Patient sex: M
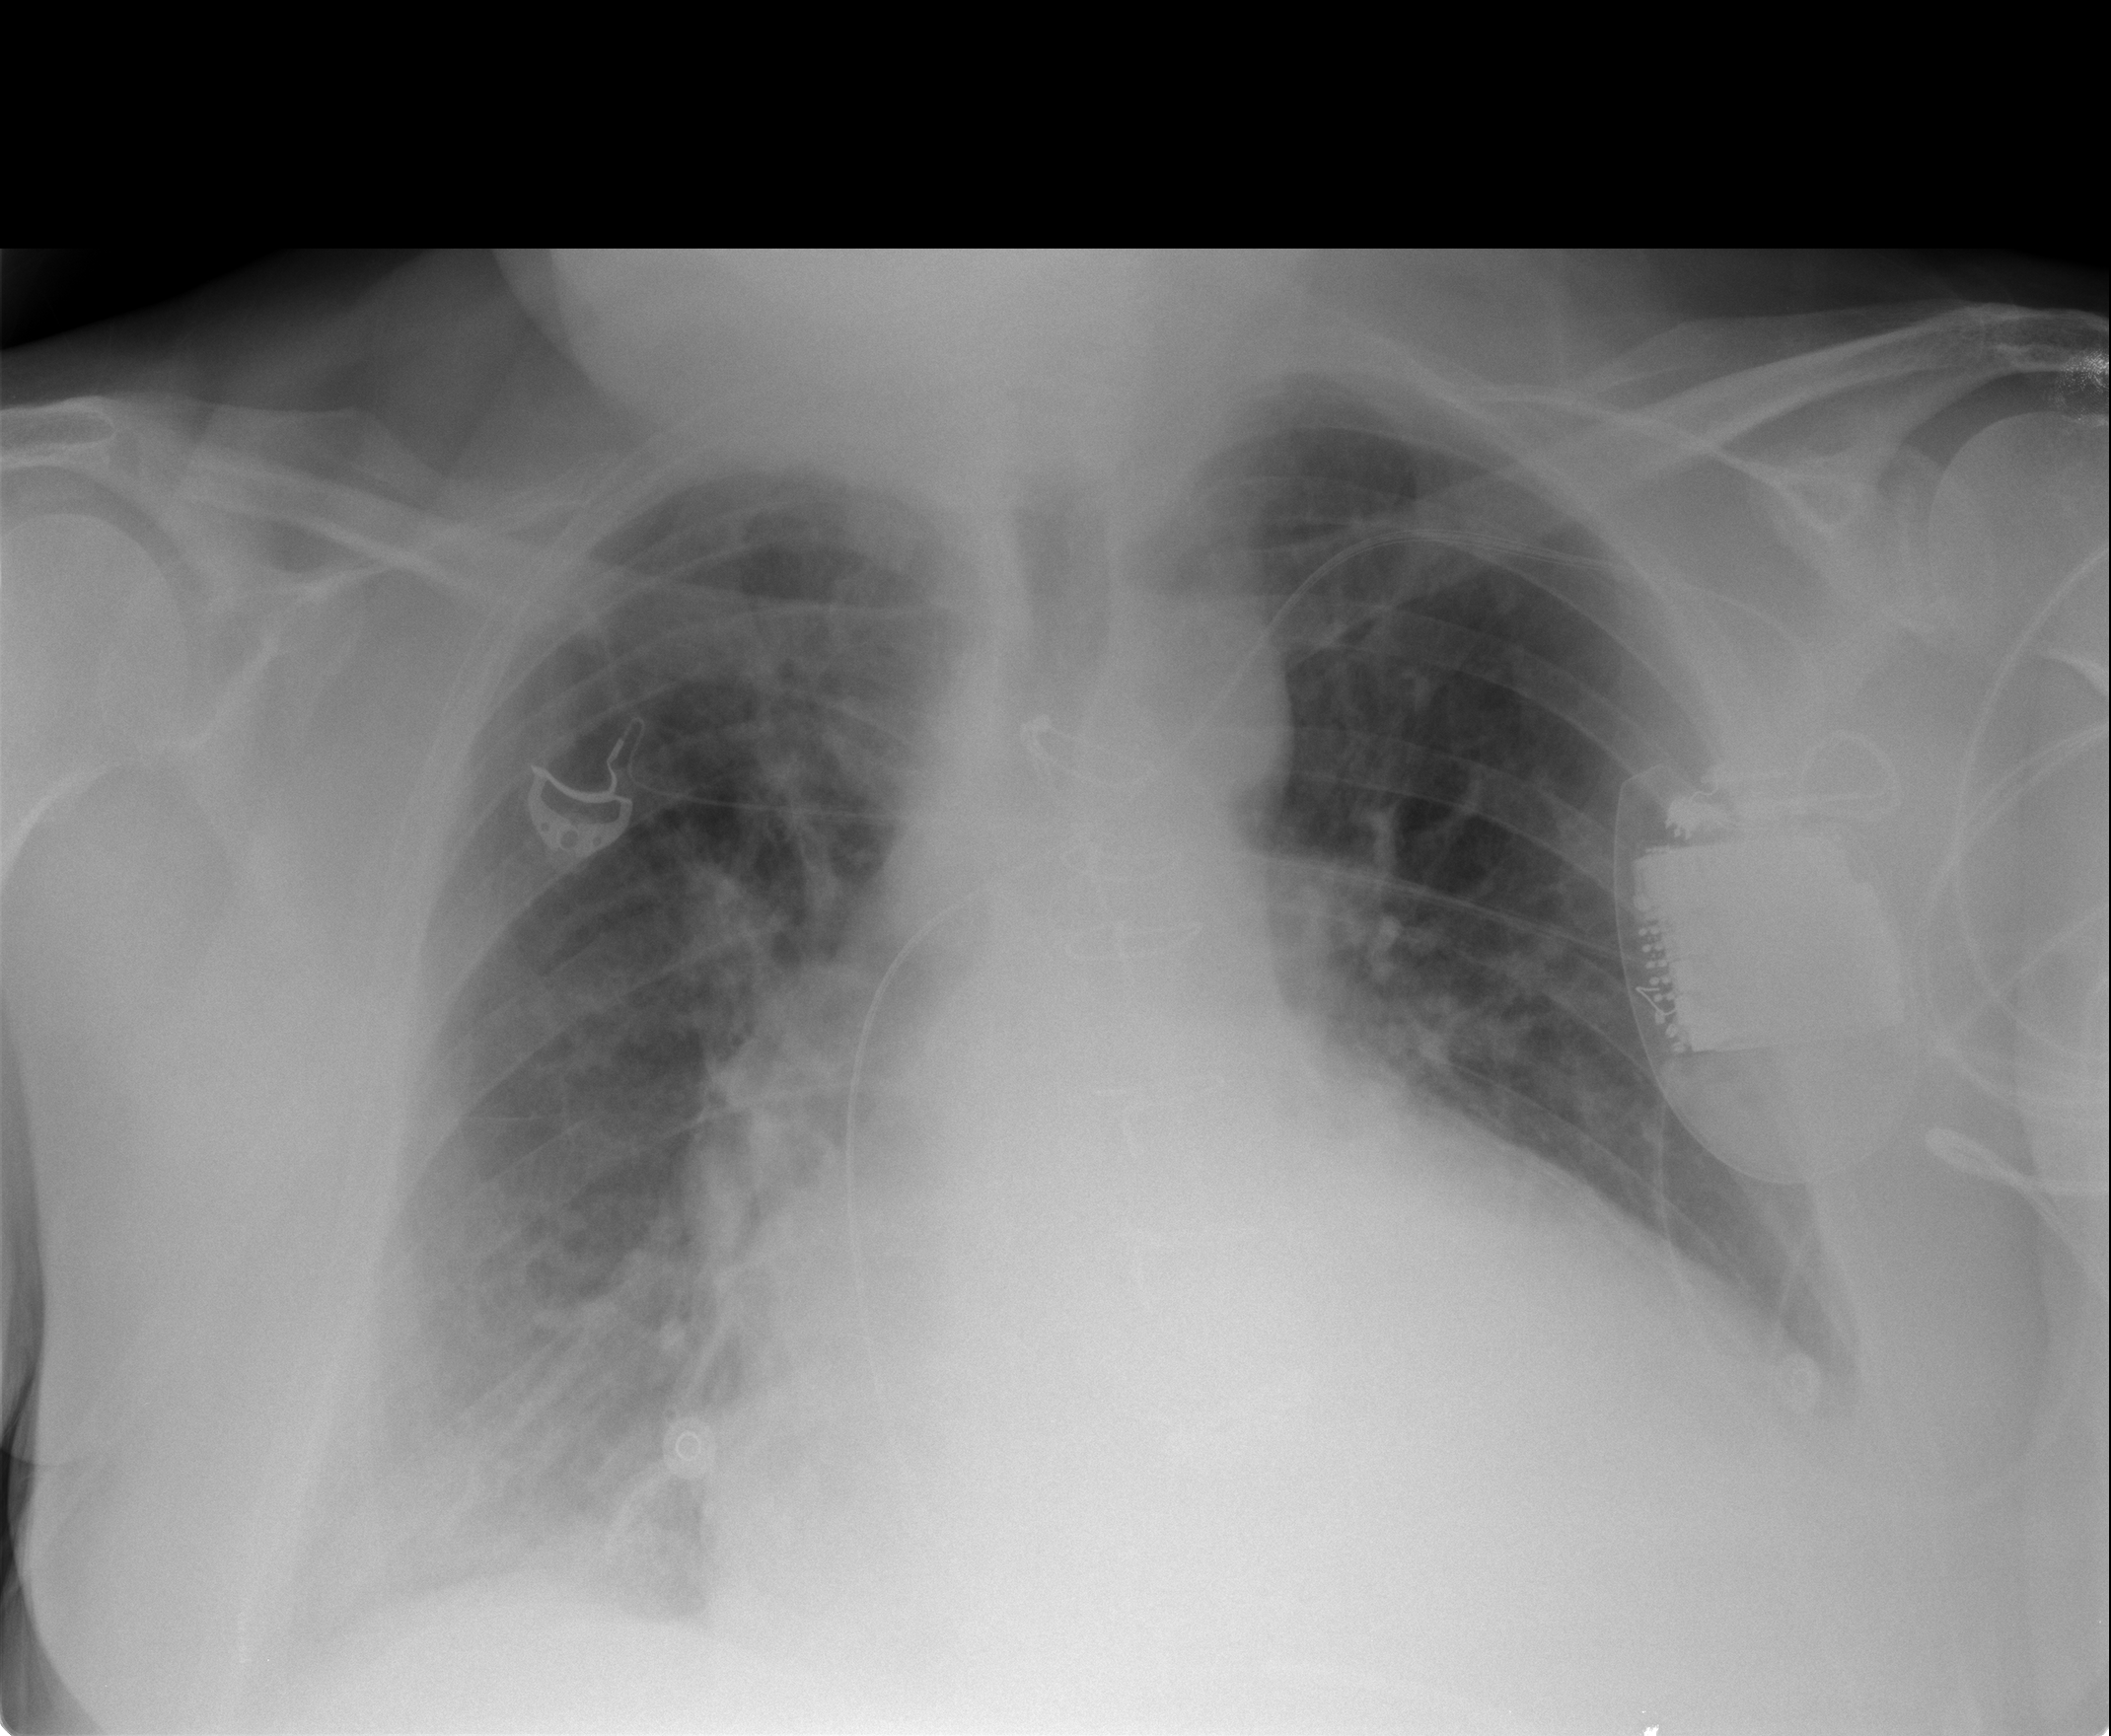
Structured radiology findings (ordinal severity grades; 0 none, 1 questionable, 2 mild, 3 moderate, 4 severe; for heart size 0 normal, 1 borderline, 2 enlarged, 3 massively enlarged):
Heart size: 3
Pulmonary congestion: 2
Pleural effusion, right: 2
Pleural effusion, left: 2
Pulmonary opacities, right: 2
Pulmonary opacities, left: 0
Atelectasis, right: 2
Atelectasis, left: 2